Field crop: maize
Growth stage: 2
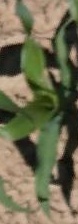
Species: maize